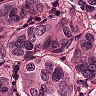
Metastatic tissue present: yes